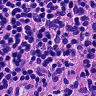
Metastatic tissue present: no